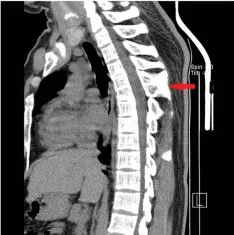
(f) Sagittal plain CT image showing the third to the fourth thoracic vertebrae and spinous process fusion.
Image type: radiology (ct)